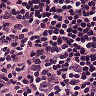
Metastatic tissue present: no